Platform: macOS
Application: Arc Browser
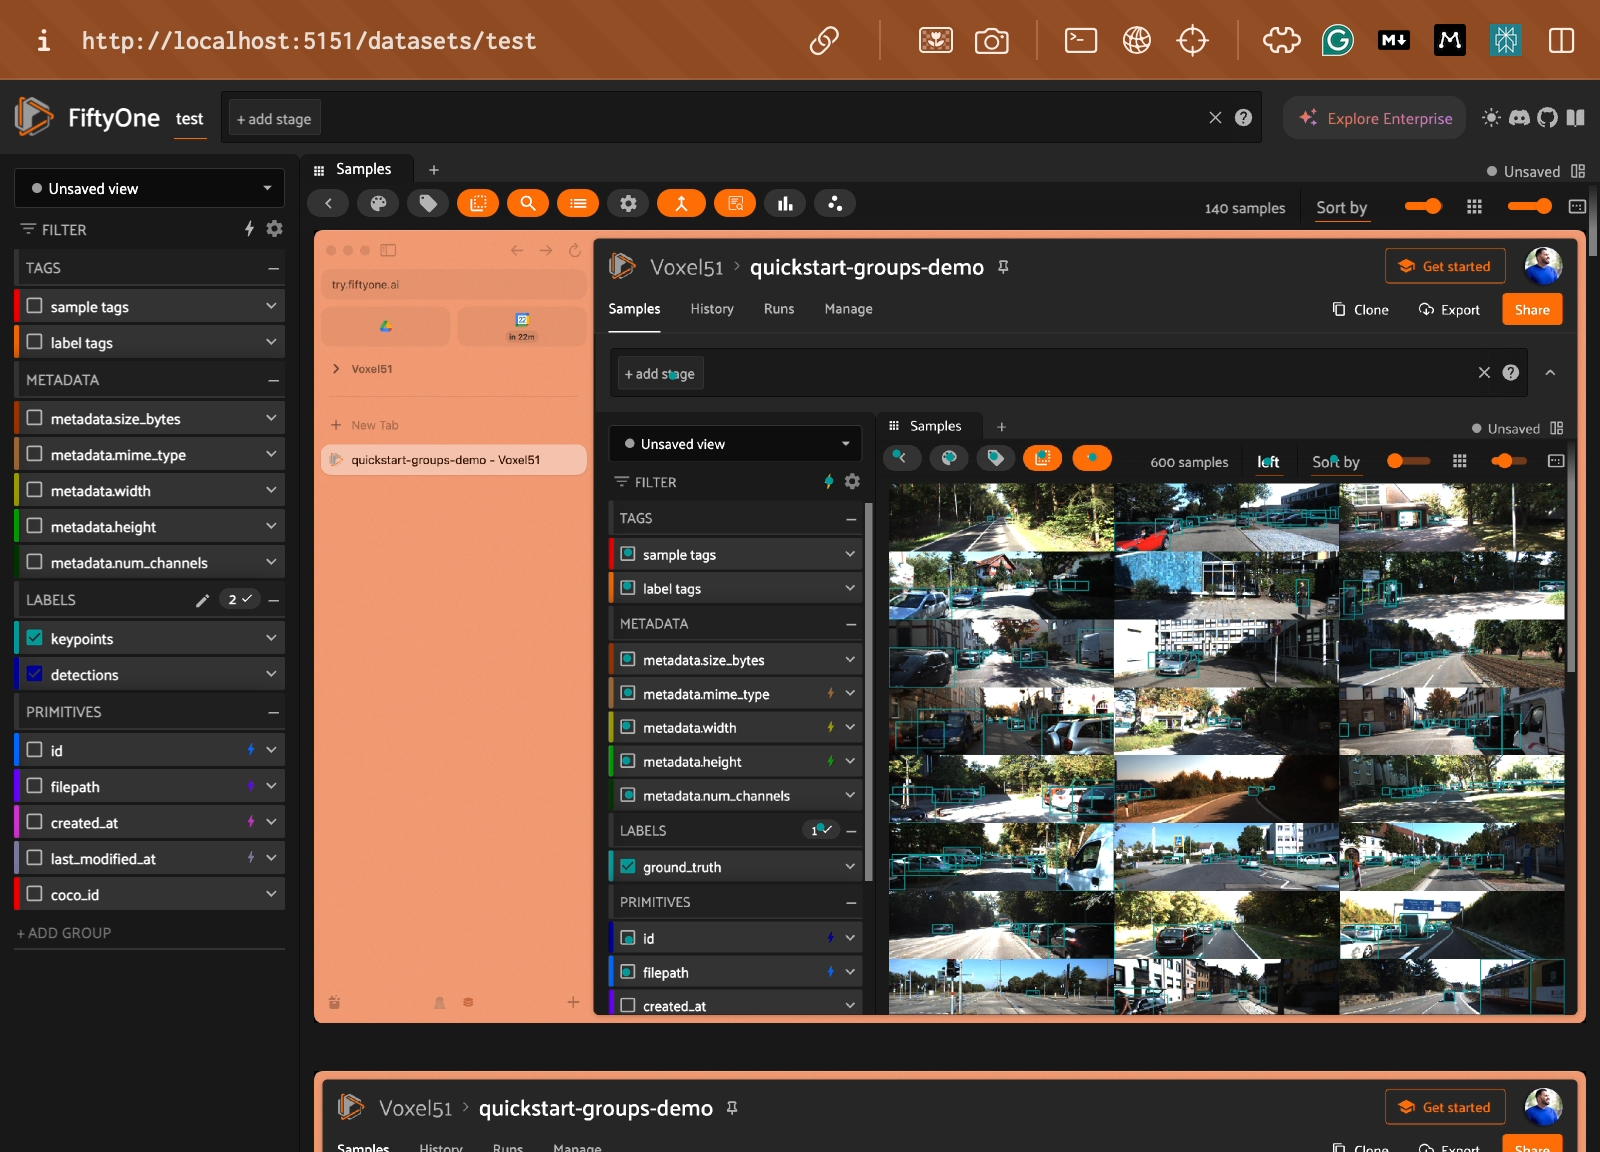
task_description: Locate the samples panel
action_type: hover
element_info: Menu Item
steps_since_start: 1